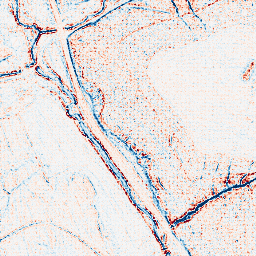
Category: edge_preserving
Decomposition family: bilateral
Decomposition parameters: d: 5
sigma_color: 100
sigma_space: 75
Upsampling method: sinc_hamming
Upsampling parameters: scale: 4
kernel_size: 4
Upsampling scale: 4